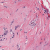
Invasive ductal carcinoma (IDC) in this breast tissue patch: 0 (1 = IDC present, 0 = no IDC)